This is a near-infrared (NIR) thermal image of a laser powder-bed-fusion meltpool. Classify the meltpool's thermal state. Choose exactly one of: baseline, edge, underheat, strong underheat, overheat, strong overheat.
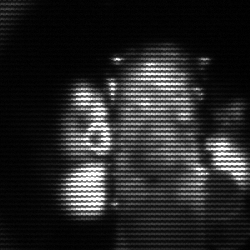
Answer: strong underheat